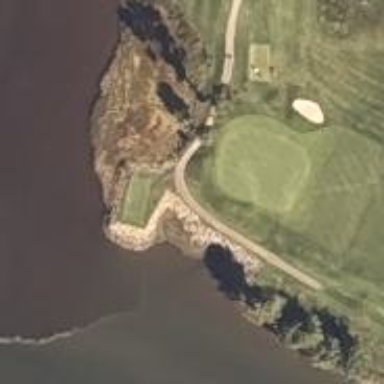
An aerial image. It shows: Path for both roads and golfers.